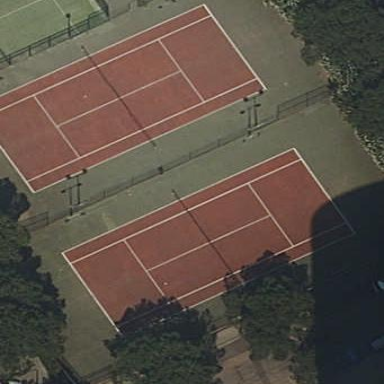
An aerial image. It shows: Tennis court on the leisure land pitch.